Field crop: tomato
Growth stage: 1
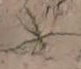
Species: cyperus